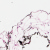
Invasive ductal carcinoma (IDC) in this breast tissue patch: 0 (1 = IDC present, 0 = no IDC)